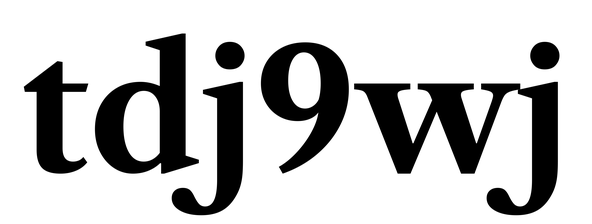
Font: LibreCaslonText_Bold